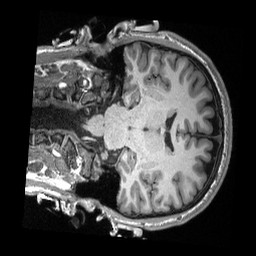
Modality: T1w
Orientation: coronal
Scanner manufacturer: siemens
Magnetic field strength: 3 T
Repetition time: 2.3 s
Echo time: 0.00308 s